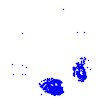
Particle: kaon